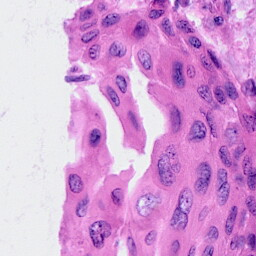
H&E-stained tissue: Cervix